Field crop: maize
Growth stage: 1
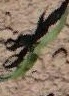
Species: maize